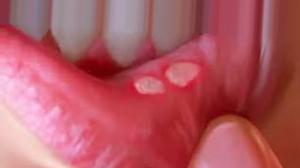
Condition: Mouth Ulcer